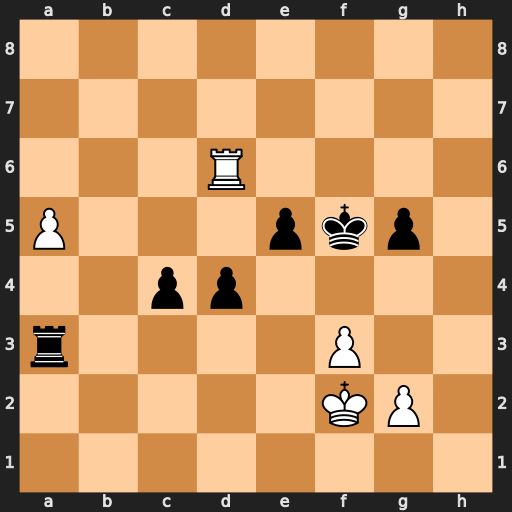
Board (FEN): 8/8/3R4/P3pkp1/2pp4/r4P2/5KP1/8
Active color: w
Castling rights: -
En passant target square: -
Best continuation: g4+ Kf4 Rf6#